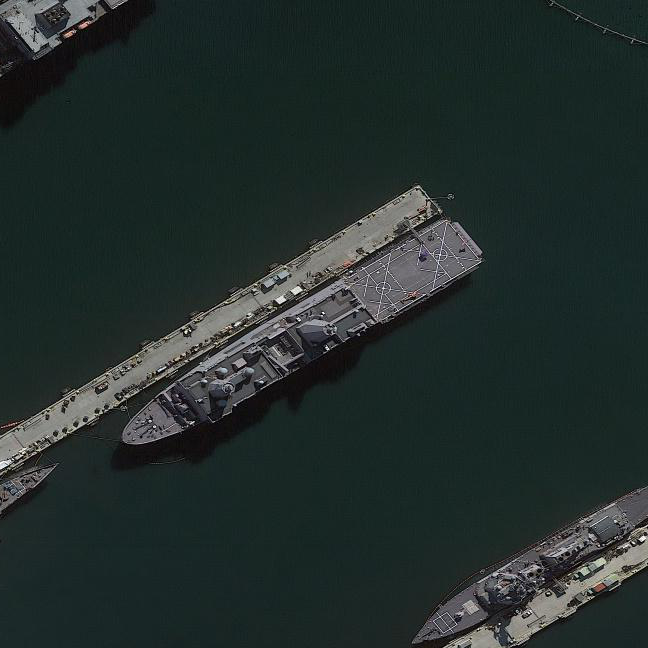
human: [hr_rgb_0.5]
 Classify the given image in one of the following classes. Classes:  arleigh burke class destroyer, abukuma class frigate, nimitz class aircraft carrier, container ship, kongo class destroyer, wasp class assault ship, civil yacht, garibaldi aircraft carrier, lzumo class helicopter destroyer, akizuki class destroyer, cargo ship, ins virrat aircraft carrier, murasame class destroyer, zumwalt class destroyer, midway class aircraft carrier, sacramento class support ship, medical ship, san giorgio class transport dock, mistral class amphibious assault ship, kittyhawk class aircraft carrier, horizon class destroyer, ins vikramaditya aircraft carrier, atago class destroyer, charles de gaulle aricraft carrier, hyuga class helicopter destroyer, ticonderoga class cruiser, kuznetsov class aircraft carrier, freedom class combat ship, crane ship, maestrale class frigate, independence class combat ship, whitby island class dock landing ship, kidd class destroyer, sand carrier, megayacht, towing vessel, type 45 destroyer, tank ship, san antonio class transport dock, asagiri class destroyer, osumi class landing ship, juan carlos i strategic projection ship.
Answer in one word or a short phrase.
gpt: San Antonio class transport dock